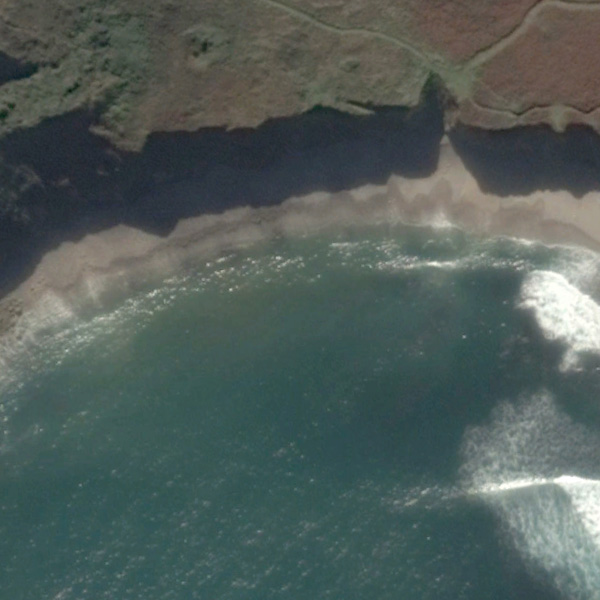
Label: Beach